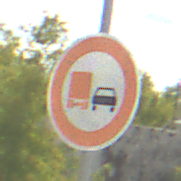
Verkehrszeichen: UeberholverbotKraftfahrzeuge
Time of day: Midday
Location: Outdoor (Suburban)
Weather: PartlyCloudy
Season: Summer
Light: Natural